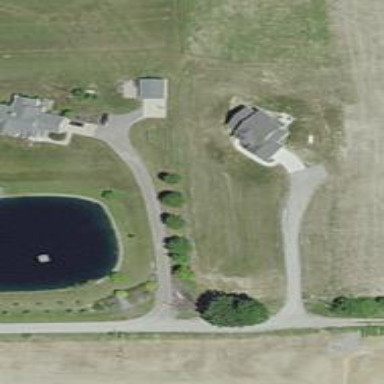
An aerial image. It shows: Driveway.